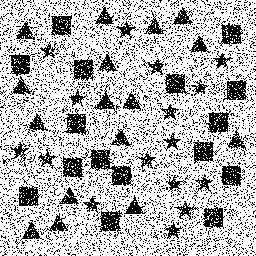
Squares: 16
Triangles: 16
Stars: 16
Total shapes: 48